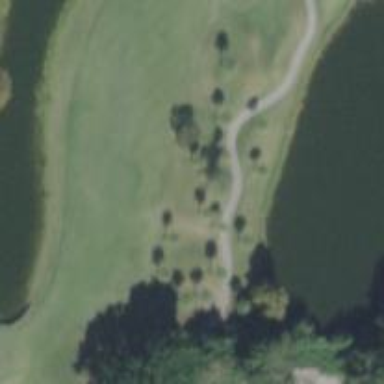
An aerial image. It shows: Service road used as golf cart path.